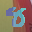
Label: 8